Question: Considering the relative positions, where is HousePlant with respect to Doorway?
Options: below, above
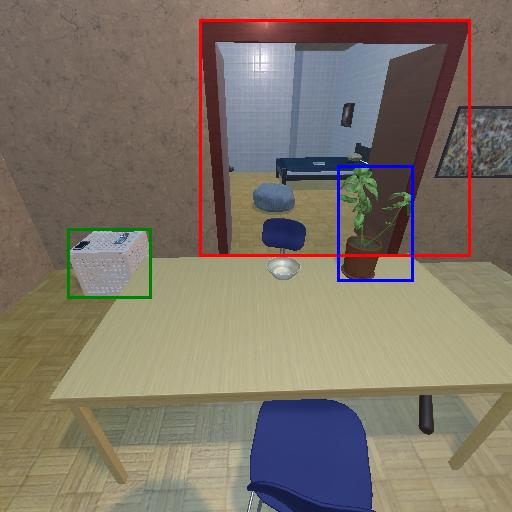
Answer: below